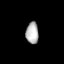
Tissue: lung
Cell type: Epithelial cells
Senescence score: 0.6193
Nuclear area (px): 274
Mean DAPI intensity: 175.606